Field crop: maize
Growth stage: 1
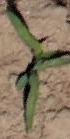
Species: maize